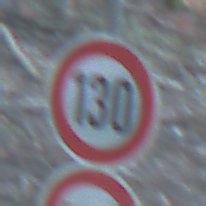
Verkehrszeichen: Geschwindigkeit130
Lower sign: UeberholverbotKraftfahrzeuge
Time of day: MorningAfternoon
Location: Outdoor (Nature)
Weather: Clear
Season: NotSpecified
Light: Natural